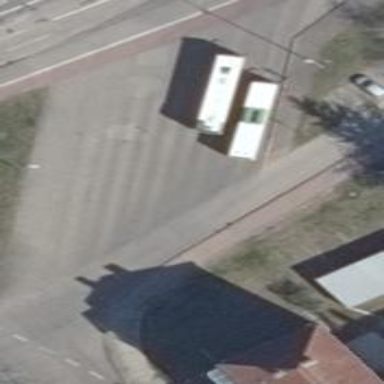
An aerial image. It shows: Bus depot.